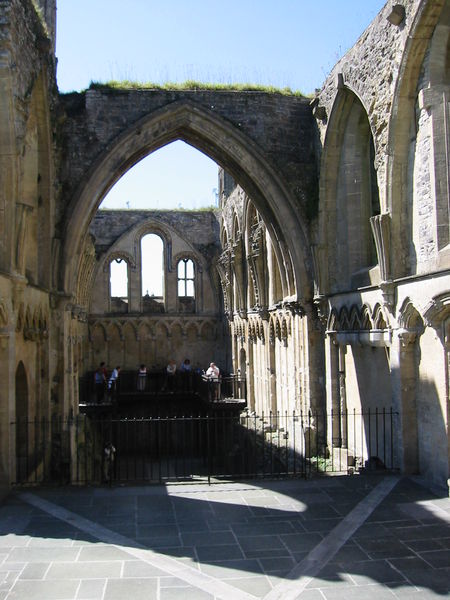
Titel: Ruinen der Abtei von Glastonbury
Standort: Glastonbury, Abtei (EU - GB)
Schlagwörter: himmel, schatten, landschaft, menschen, fenster, licht, säule, säulen, dach, gebäude, gras, zaun, architektur, stein, innenraum, gitter, kirche, sonne, boden, gotik, schiff, bogen, italien, fliessen, geländer, foto, ruine, gewölbe, fensterkreuz, linie, quer, photo, kirchenschiff, lettner, gotisch, spitzbogen, fresken, romanik, steinboden, denster, kein dach, sitzbogen, glastinbury, ...........spitzbogen